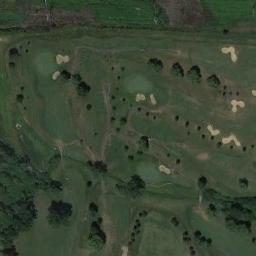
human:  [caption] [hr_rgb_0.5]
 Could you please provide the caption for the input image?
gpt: The golf course has some putting greens, Fairways, Roads, Barrier trees and sandpits .

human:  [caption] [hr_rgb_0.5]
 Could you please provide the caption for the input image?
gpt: There are more than a dozen bunkers and winding paths in this area .

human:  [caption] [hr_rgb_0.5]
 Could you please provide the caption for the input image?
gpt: There are a few bunkers and a few paths on the large green lawn on the golf course and many trees .

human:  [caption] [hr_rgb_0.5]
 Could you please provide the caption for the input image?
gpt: Many trees are near the golf course .

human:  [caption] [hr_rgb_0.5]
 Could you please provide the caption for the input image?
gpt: There are some bunkers and green trees on the golf course .